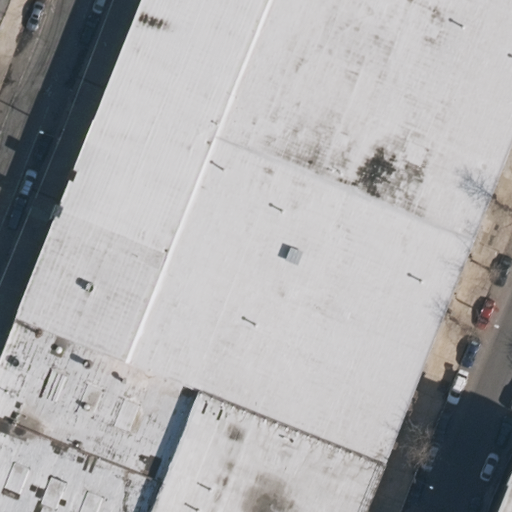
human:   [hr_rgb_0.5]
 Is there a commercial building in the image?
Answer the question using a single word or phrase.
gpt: no

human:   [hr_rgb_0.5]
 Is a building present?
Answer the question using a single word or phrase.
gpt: yes

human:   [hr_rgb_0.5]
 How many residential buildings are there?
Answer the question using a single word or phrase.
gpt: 3

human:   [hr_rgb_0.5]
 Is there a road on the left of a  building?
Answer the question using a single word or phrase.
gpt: yes

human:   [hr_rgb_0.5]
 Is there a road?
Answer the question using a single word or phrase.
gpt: yes

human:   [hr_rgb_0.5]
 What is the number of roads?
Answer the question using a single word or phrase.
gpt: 4

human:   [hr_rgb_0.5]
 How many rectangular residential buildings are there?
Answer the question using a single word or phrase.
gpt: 2

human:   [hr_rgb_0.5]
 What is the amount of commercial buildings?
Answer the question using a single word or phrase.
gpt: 0

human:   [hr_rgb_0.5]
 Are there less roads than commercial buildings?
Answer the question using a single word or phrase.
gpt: no

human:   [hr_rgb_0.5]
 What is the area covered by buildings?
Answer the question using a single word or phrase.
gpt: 2997m2

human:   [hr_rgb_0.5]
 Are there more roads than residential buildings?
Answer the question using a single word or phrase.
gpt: yes

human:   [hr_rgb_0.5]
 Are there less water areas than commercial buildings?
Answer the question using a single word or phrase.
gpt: no

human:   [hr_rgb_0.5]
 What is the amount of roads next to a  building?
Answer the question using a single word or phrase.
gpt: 4

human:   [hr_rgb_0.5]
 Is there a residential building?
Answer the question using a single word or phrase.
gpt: yes

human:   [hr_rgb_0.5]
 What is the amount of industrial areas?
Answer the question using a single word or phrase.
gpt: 0

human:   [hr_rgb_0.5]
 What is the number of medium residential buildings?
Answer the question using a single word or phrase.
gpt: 1

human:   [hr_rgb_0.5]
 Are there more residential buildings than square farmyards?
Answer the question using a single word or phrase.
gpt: yes

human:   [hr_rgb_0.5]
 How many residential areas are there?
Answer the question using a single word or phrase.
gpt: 0

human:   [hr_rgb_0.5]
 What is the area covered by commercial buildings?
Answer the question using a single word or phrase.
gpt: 0m2

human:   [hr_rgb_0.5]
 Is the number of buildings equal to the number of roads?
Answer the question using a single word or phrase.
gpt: no

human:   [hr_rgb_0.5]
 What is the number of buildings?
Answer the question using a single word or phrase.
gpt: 3

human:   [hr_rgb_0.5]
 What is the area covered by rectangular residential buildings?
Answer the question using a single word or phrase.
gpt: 1113m2

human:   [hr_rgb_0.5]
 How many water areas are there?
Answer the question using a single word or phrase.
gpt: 0

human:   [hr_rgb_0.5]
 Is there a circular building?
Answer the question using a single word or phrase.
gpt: no

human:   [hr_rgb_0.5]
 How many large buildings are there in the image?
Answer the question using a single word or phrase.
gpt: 2

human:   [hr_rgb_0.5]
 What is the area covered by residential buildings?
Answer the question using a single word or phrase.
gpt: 2997m2

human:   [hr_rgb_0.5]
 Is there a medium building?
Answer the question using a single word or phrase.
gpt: yes

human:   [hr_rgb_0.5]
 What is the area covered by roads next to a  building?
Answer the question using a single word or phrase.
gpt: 0m2

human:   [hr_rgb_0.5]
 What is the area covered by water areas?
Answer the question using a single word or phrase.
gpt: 0m2

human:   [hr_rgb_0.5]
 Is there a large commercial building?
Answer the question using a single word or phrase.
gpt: no

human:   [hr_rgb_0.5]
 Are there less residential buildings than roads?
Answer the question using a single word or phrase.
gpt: yes

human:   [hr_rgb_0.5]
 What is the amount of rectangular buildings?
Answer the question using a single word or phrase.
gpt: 2

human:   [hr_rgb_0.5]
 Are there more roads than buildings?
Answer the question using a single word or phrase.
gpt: yes

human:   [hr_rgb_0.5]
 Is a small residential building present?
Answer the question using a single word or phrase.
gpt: no

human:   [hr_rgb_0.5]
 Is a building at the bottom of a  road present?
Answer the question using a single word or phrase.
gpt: yes

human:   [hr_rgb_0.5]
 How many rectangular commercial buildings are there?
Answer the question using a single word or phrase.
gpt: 0

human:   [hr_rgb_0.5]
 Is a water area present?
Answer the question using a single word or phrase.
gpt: no

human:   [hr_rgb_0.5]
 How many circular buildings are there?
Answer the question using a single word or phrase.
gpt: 0

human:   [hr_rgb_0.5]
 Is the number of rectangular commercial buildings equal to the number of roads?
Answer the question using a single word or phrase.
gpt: no

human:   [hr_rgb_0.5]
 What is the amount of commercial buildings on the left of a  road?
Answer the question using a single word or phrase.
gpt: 0

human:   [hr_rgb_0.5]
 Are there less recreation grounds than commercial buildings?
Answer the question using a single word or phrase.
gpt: no

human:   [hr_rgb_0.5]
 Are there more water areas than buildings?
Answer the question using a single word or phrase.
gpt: no

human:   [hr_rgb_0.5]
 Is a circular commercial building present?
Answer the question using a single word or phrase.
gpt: no

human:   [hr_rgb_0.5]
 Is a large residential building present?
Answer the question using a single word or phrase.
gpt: yes

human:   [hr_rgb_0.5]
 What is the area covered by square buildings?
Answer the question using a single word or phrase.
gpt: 0m2

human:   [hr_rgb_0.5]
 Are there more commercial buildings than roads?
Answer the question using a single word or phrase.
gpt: no

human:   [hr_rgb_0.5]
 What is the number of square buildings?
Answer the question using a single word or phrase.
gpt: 0

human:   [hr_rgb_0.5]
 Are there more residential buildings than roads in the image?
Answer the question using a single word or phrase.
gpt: no

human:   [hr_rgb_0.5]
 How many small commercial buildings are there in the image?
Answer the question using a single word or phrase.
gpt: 0

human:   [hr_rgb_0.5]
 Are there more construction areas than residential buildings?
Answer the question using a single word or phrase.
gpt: no

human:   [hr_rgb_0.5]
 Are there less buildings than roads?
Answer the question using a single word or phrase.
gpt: yes

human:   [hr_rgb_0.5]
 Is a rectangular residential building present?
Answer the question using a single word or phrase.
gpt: yes

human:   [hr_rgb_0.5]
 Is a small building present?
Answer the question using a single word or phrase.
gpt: no

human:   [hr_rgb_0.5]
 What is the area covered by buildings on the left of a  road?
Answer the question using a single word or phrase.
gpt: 1113m2

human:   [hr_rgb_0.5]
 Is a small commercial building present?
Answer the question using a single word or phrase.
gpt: no

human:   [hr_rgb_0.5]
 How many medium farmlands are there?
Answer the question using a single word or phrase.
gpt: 0

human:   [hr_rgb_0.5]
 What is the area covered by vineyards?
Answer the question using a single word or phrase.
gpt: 0m2

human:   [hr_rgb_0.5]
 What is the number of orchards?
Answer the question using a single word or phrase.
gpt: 0

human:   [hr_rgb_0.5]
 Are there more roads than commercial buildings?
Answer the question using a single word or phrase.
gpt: yes

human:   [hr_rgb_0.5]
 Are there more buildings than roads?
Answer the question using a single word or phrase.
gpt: no

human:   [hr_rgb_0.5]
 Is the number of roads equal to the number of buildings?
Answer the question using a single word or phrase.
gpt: no

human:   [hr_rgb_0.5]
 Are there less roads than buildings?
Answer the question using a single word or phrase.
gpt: no

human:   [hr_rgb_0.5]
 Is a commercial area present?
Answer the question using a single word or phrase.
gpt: no

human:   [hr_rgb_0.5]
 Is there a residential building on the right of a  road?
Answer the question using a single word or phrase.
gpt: yes